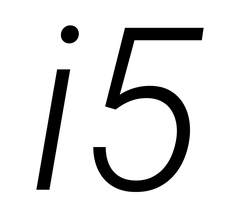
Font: Roboto-Italic_Light_Italic